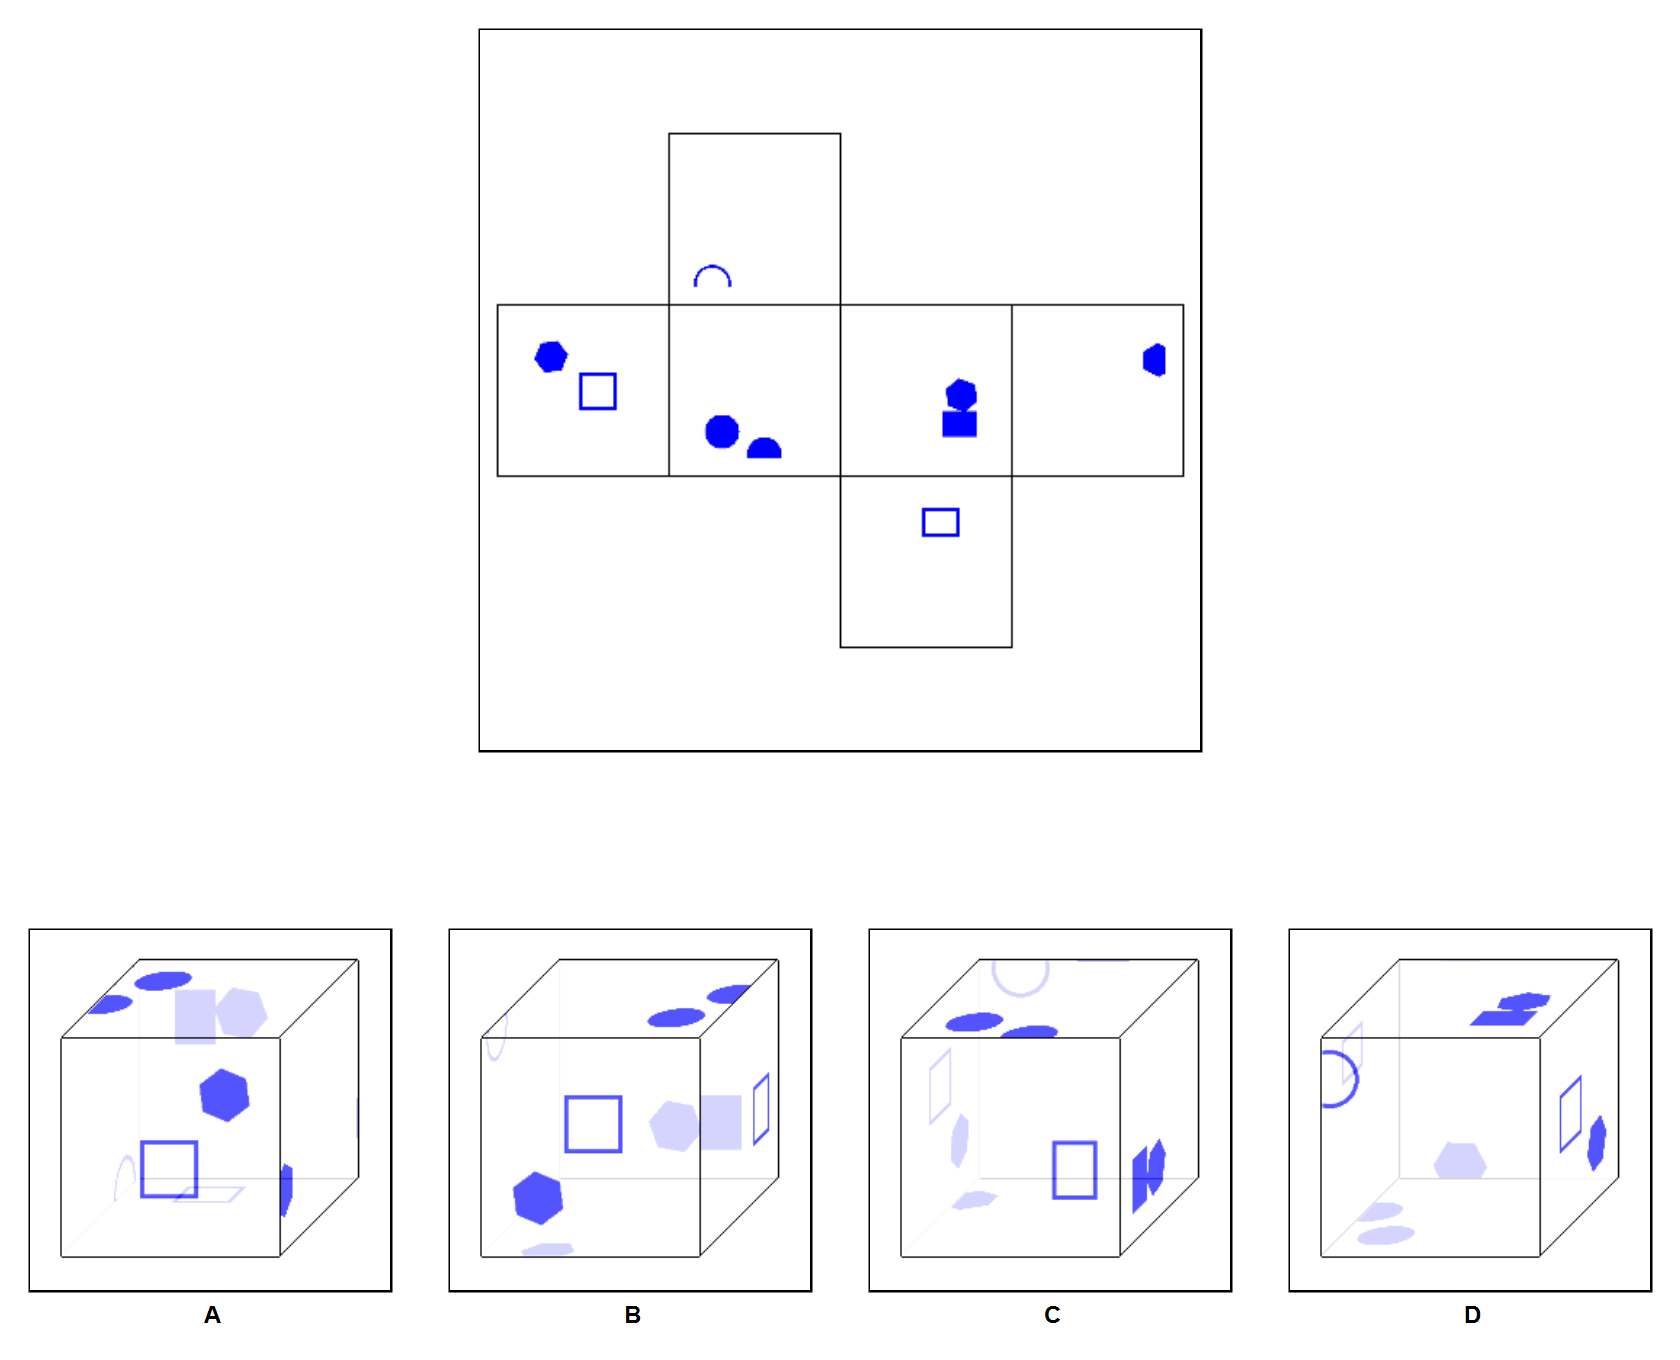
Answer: B